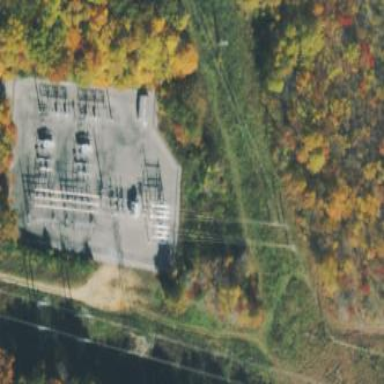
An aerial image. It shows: Power substation enclosed by fence.